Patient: sex M, age 65
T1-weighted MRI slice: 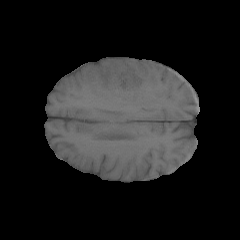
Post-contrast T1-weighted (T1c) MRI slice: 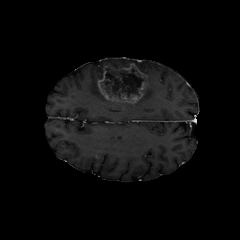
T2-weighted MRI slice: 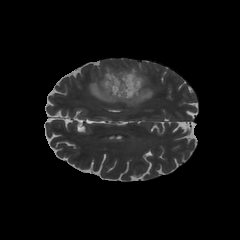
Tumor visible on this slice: yes
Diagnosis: Glioblastoma, IDH-wildtype
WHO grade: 4